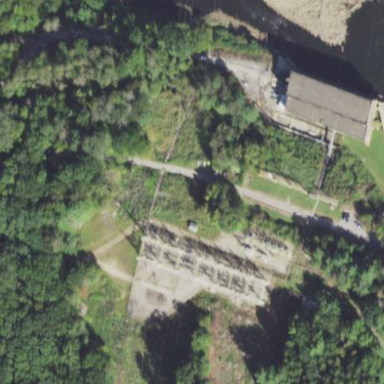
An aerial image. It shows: Power substation specializing in generation.